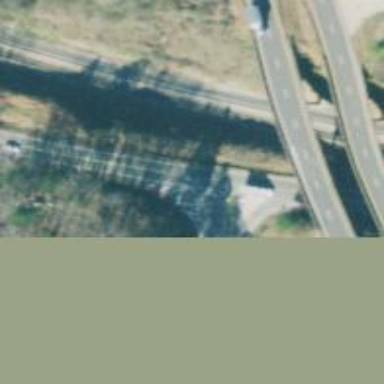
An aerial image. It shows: Asphalt road with primary link designation.